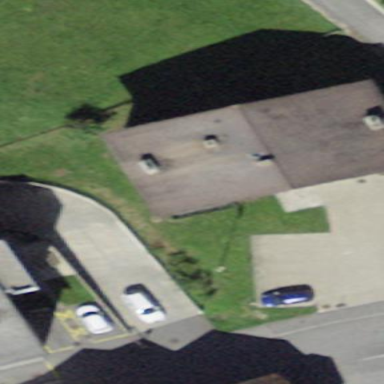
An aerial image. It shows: Building with gabled roof oriented across.